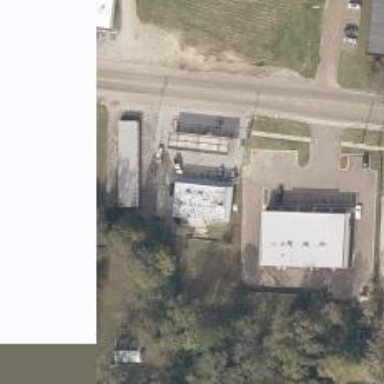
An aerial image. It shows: Convenience shop.